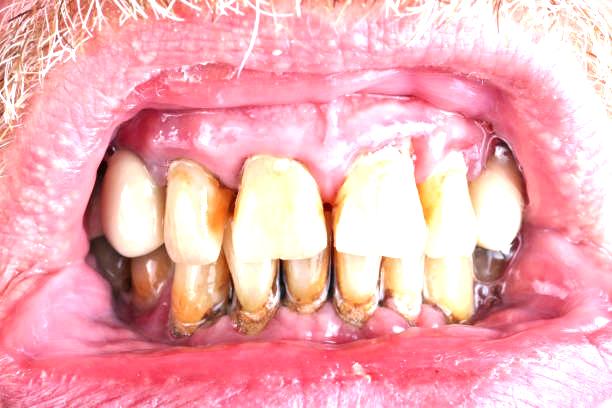
Condition: Gingivitis